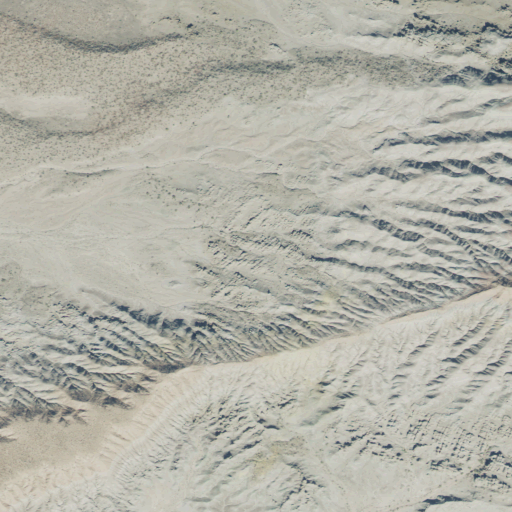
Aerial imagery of valley in Utah named Fantasy Canyon containing barren land and shrub